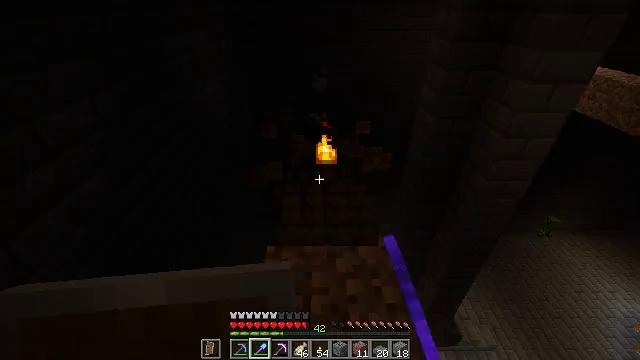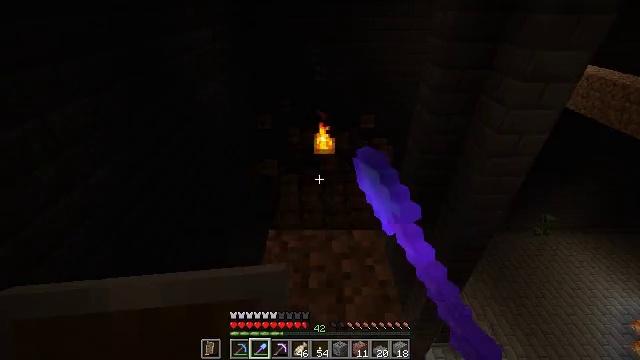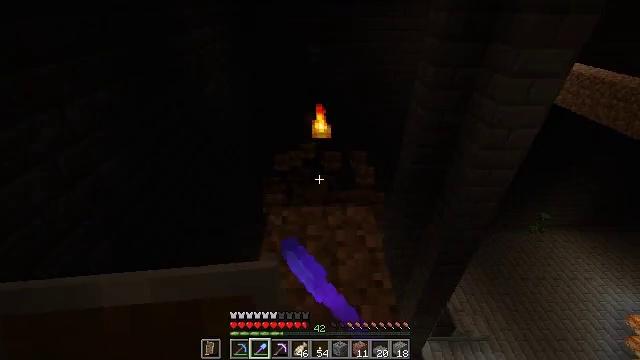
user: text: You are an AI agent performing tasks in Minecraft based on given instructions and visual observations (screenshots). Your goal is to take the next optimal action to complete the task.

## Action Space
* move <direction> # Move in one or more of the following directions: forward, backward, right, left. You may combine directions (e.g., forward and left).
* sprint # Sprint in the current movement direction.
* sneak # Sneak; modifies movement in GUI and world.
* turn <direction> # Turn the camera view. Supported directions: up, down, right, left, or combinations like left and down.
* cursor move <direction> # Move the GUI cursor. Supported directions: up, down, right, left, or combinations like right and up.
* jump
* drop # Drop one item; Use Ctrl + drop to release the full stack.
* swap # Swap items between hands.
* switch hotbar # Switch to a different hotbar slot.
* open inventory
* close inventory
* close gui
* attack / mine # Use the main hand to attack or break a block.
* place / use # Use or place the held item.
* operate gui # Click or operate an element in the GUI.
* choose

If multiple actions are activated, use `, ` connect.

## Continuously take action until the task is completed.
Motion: motion action
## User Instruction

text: Remove the torch from its spot.
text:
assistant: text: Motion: move back, attack / mine
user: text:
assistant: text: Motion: move back, attack / mine
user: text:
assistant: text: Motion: attack / mine